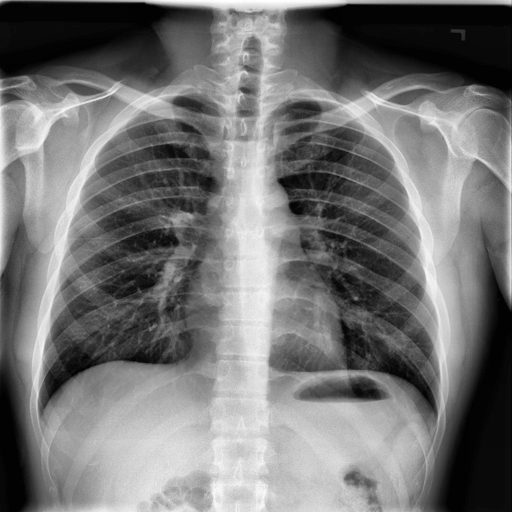
Finding: NORMAL